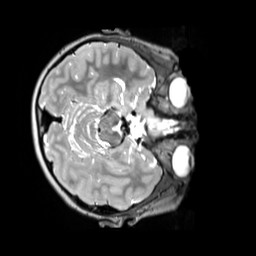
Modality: T2w
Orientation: axial
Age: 11
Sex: female
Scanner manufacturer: siemens
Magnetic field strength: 3 T
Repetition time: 3.2 s
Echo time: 0.408 s